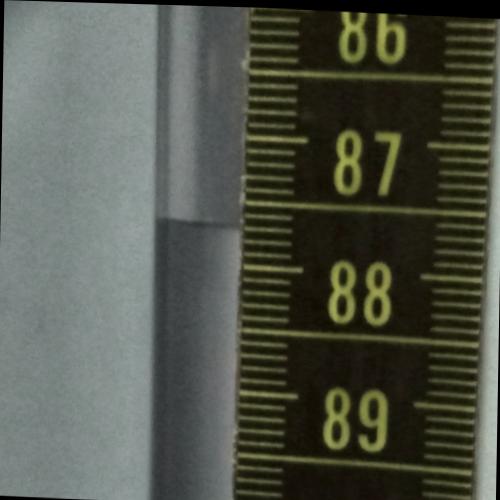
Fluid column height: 87.7 cm